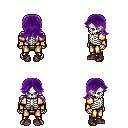
a pixel art fantasy rpg character, male body template, skeleton, gold arm armor, gold greaves, purple loose hair, maroon shoes, four views (front, back, left, right), 2x2 character sprite sheet, small pixel art, hard edges, no anti-aliasing